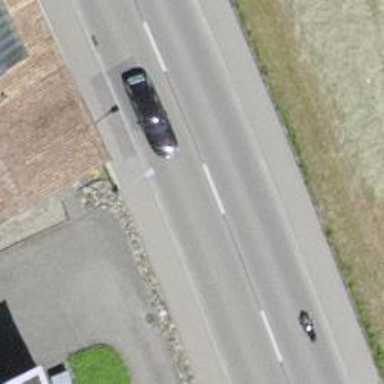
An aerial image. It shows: Primary highway with sidewalks on both sides.